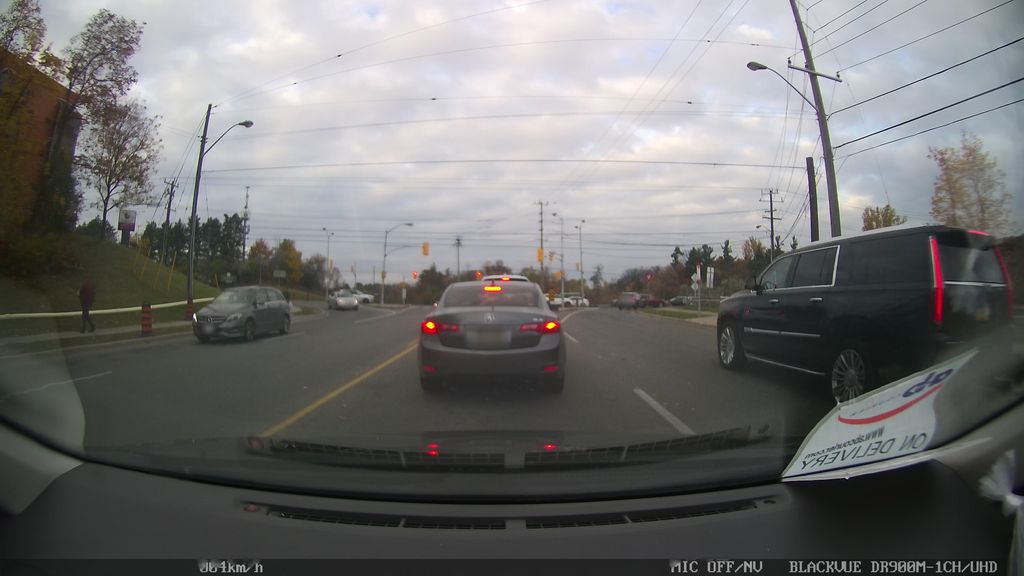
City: toronto